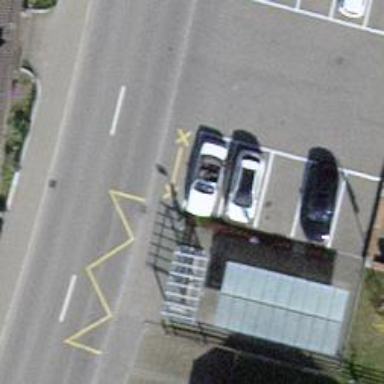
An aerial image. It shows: Bus stop with shelter. It is platform for public transport.